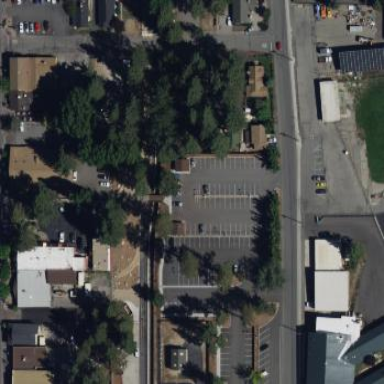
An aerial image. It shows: Parking area with asphalt surface.